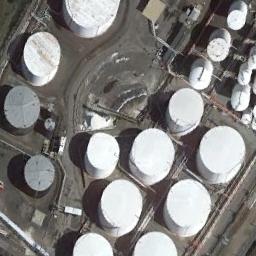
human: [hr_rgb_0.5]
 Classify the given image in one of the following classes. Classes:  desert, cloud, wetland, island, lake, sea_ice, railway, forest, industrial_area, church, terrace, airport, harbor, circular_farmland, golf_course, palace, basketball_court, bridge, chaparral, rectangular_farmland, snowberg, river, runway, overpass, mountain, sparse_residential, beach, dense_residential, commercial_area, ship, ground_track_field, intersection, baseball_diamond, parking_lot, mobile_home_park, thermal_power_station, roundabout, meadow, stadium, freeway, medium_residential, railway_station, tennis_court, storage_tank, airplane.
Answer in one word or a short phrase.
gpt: storage_tank